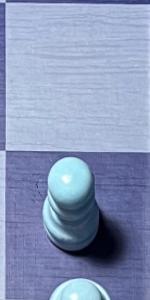
Label: Pawn_White